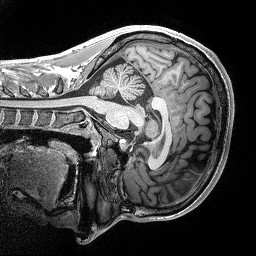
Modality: T1w
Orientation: sagittal
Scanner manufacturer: siemens
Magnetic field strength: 3 T
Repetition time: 2.3 s
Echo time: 0.00298 s